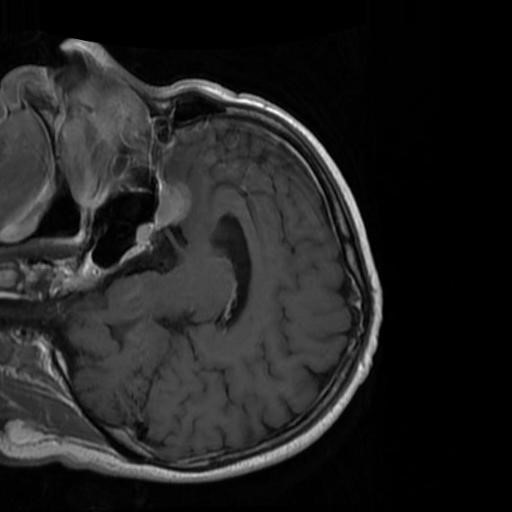
Label: brain_menin